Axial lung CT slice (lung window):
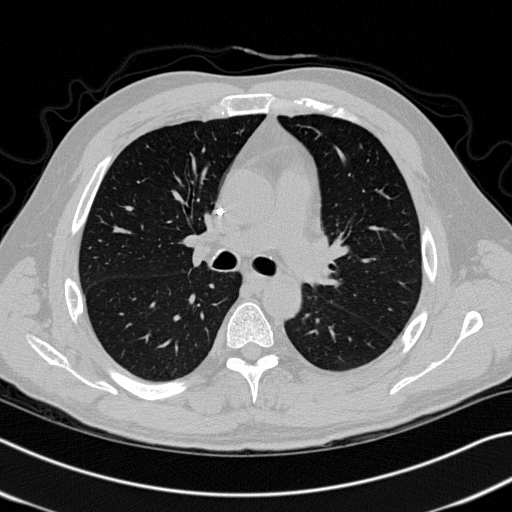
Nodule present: no